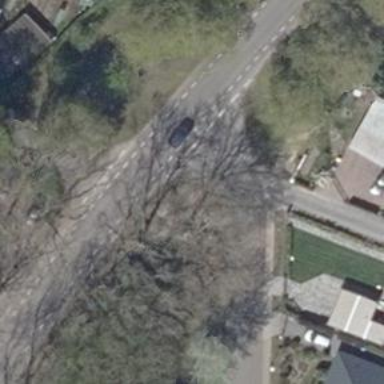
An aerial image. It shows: Residential road.